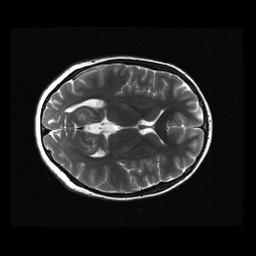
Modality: T2w
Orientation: axial
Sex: female
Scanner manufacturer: ge
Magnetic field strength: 3 T
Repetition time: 5 s
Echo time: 0.1012 s